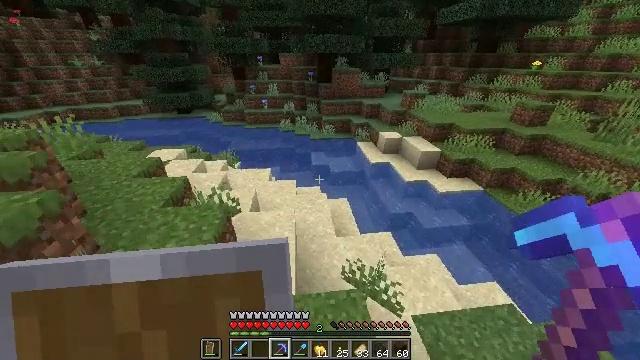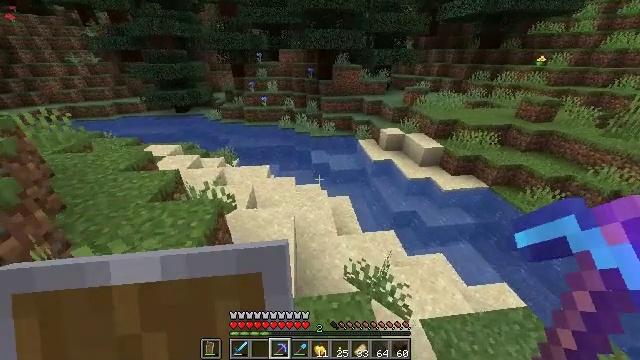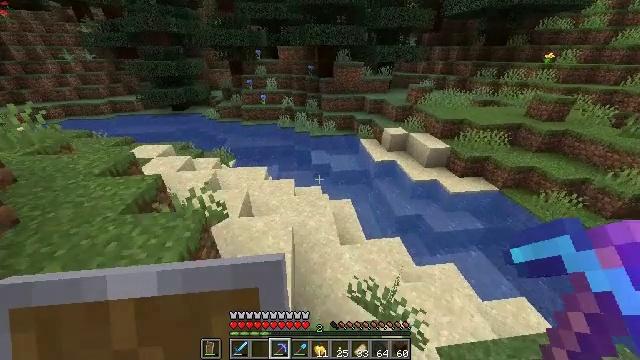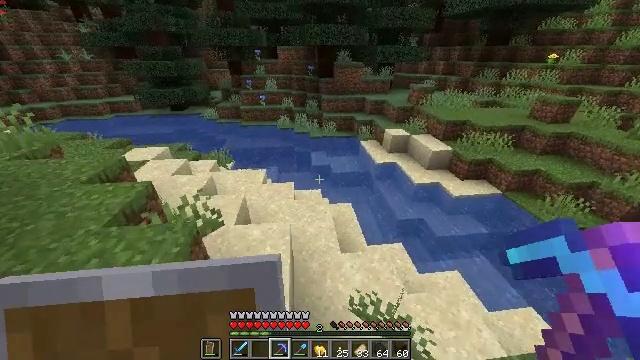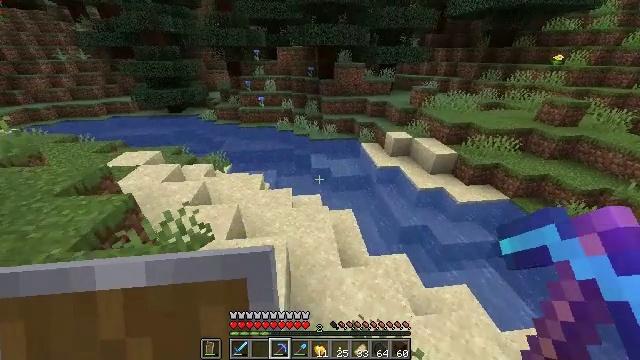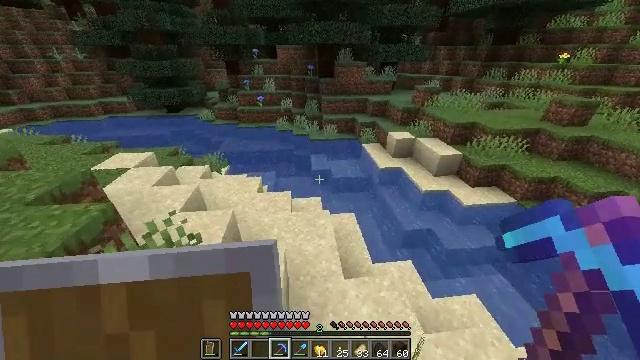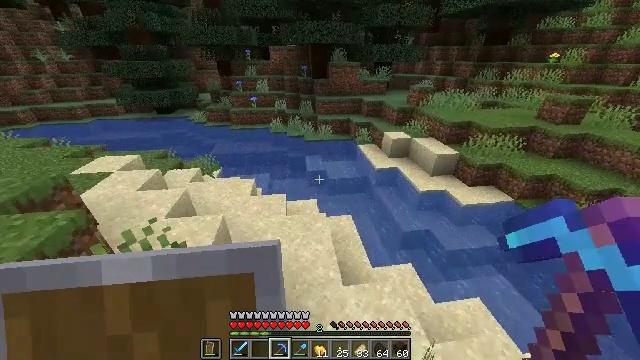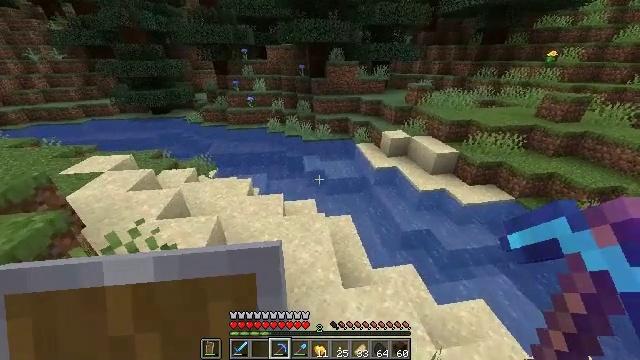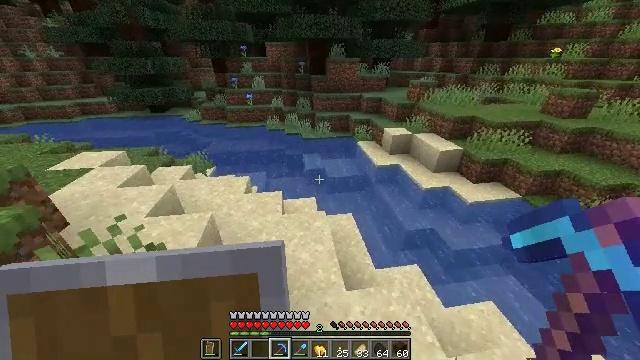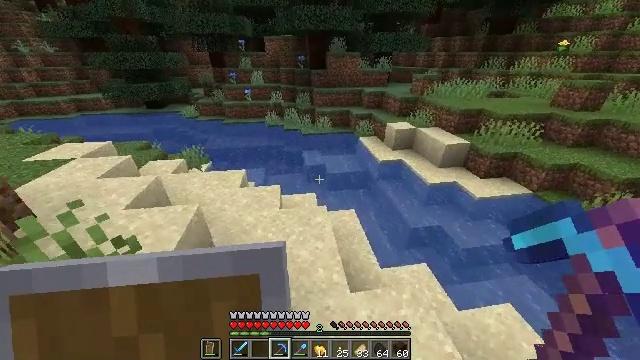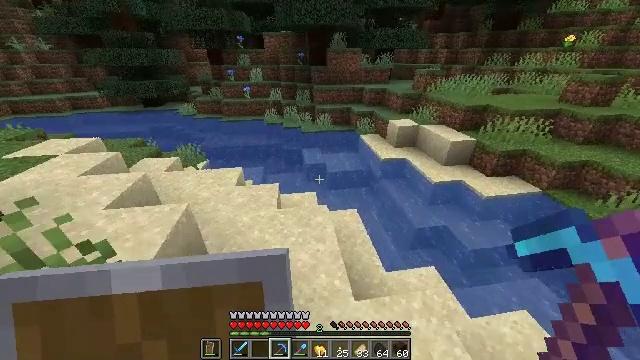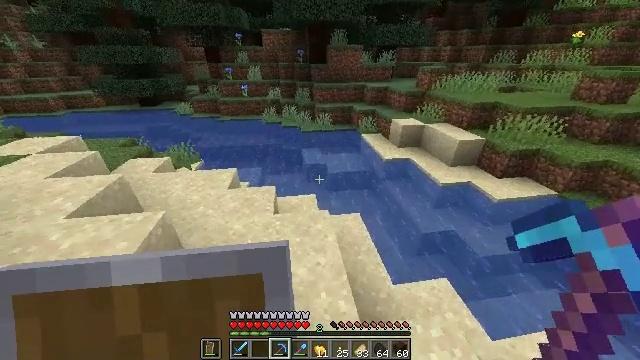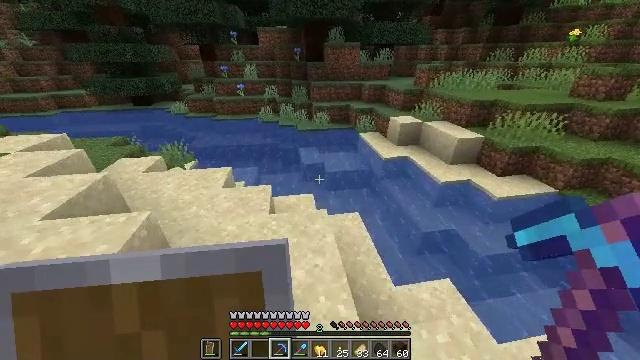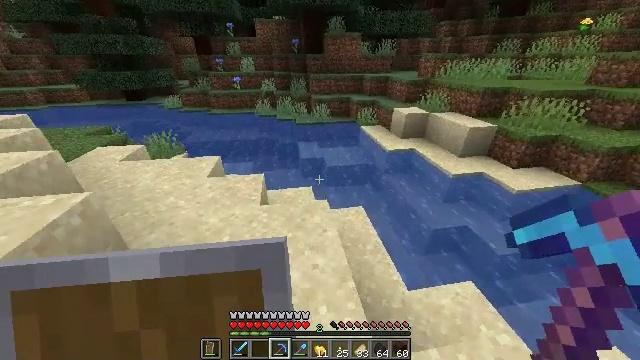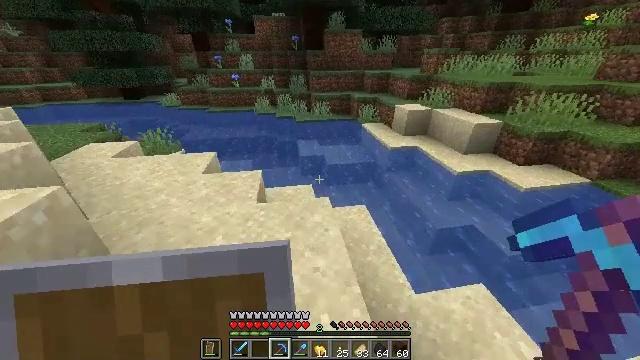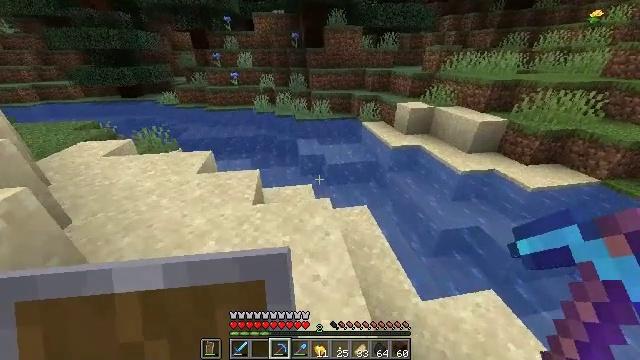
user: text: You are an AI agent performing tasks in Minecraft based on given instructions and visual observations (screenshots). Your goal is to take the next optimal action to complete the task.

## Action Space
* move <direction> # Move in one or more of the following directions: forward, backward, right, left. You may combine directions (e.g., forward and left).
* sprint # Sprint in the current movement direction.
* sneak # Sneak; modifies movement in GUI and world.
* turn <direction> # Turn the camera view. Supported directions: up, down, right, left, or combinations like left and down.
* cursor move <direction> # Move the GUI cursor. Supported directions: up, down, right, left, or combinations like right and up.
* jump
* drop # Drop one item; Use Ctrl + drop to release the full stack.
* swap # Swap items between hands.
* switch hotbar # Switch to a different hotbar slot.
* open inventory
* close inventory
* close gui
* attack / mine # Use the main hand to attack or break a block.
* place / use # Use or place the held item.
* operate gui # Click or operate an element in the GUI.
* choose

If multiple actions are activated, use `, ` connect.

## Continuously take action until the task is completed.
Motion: motion action
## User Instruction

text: Mine grass block from the ground.
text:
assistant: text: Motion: move forward
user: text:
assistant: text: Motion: move forward
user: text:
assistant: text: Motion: move forward
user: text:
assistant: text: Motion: move forward
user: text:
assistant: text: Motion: move forward
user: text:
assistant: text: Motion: move forward, turn right
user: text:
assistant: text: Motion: move forward
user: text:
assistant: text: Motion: move forward
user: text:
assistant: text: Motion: move forward
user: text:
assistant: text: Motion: move forward
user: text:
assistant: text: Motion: move forward
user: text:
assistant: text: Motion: move forward
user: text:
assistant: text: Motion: move forward
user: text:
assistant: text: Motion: move forward
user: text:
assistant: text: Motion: move forward
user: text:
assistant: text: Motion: move forward, turn left
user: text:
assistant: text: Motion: move forward, turn left
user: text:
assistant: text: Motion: move forward
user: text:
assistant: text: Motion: move forward
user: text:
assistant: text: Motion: move forward
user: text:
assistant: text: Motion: move forward
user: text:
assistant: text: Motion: move forward
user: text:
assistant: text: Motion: move forward
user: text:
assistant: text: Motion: move forward
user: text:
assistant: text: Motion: move forward
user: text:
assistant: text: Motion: move forward, turn right
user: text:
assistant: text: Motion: move forward, turn right
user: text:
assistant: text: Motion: move forward and move right, turn right
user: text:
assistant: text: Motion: move forward and move right, turn right
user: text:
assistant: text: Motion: move forward and move right, turn right, jump